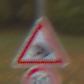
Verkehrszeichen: AmphibienwanderungRechts
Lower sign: Geschwindigkeit50
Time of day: Midday
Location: Outdoor (Nature)
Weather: Overcast
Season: Autumn
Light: Natural